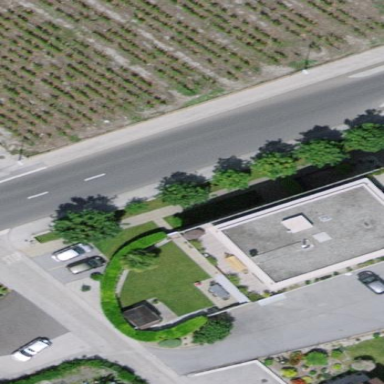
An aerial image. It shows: Building with apartments and flat roof.